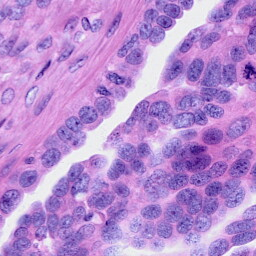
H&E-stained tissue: Ovarian